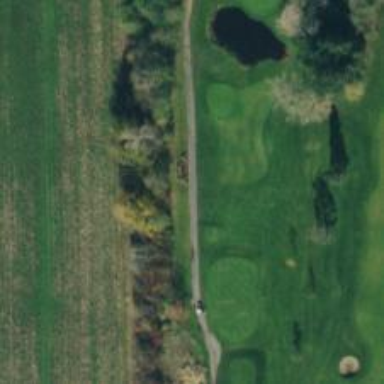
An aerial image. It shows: Path for both roads and golfers.